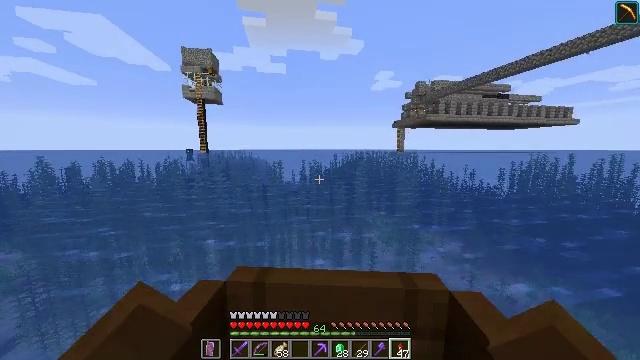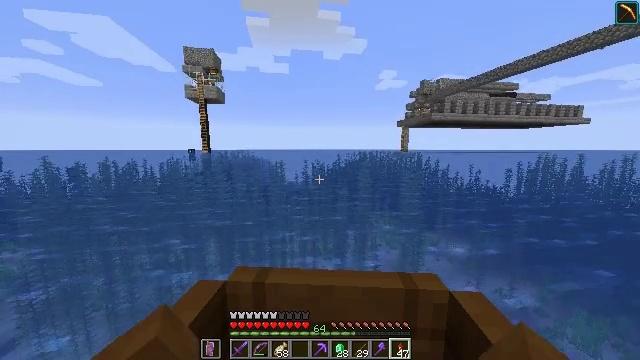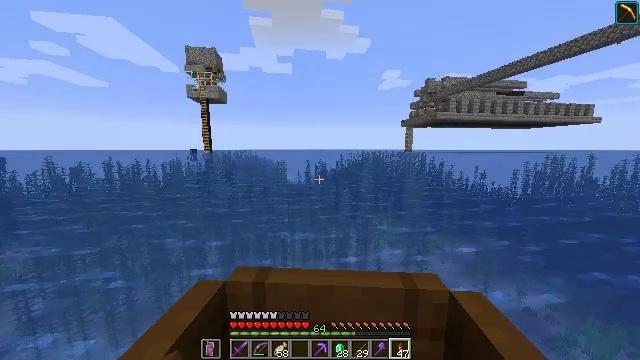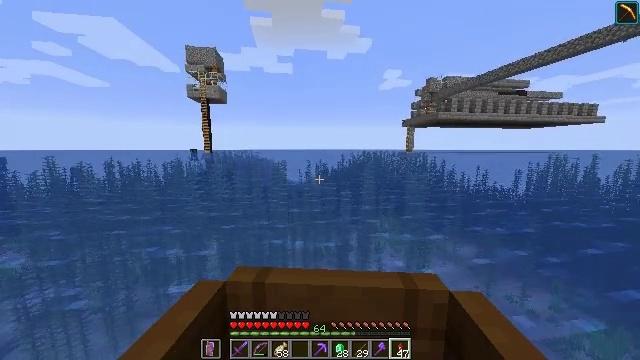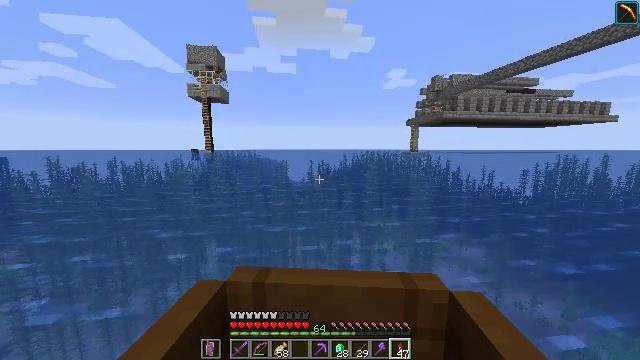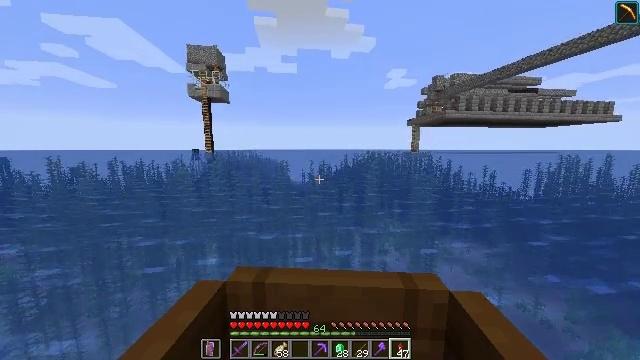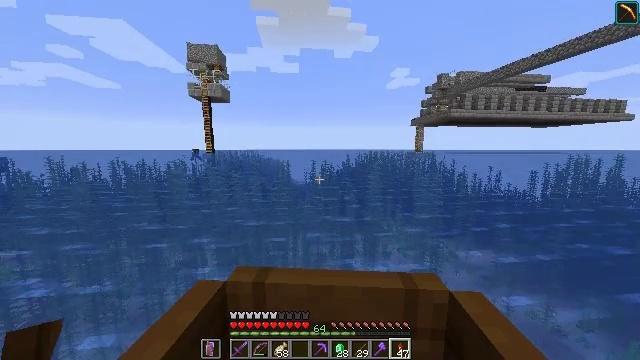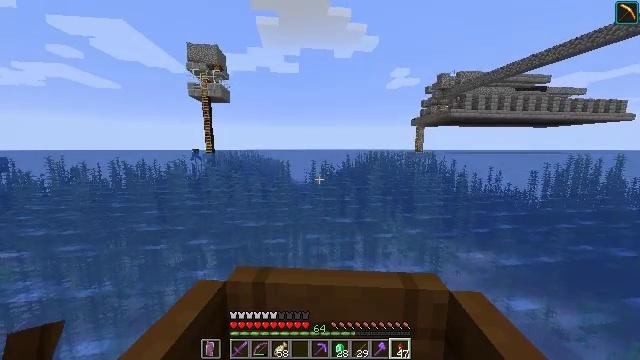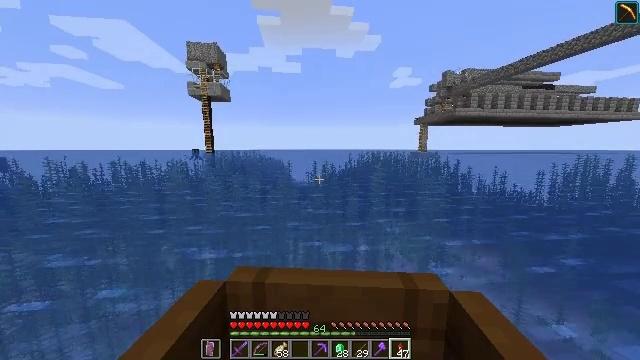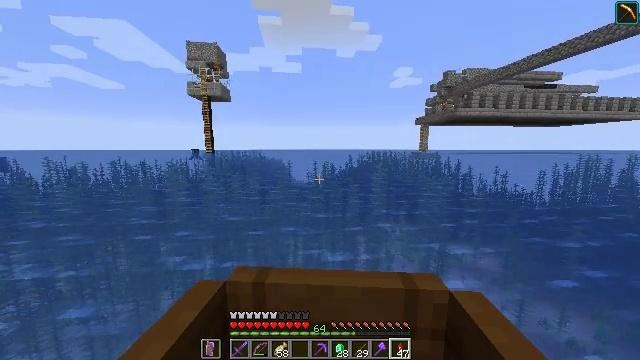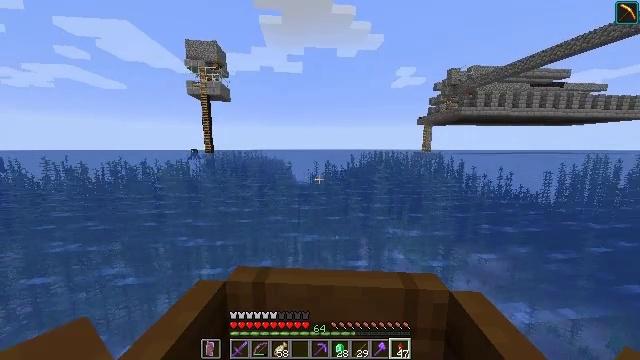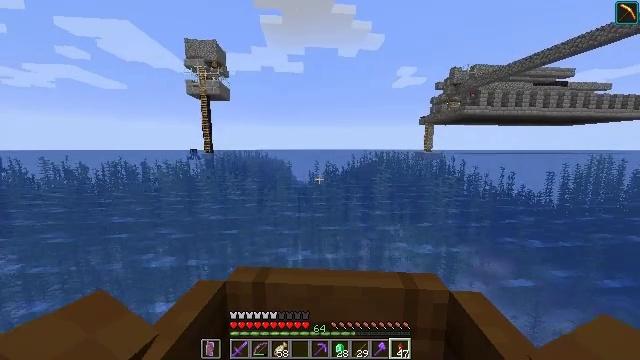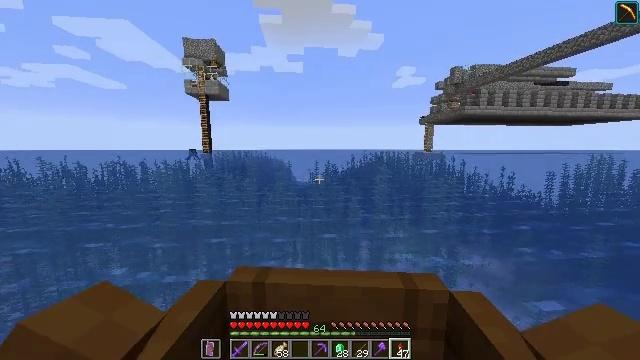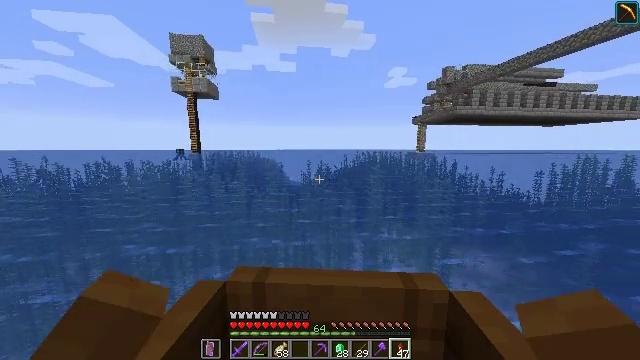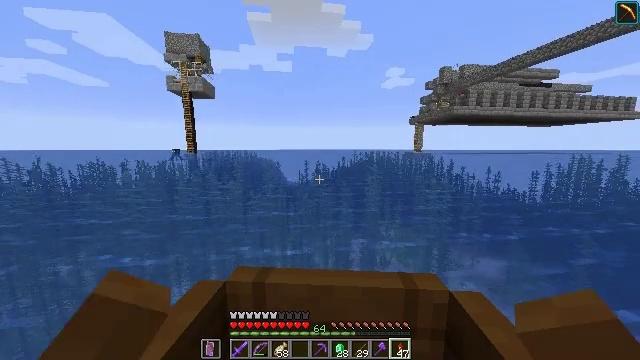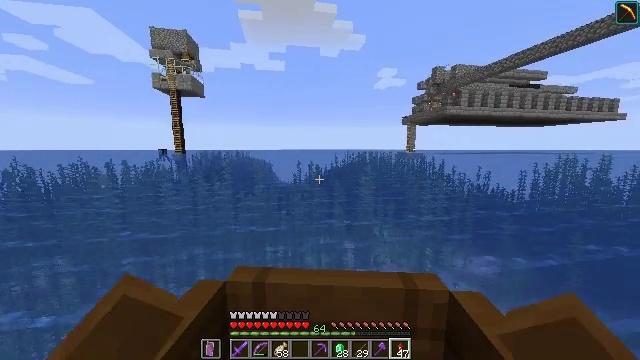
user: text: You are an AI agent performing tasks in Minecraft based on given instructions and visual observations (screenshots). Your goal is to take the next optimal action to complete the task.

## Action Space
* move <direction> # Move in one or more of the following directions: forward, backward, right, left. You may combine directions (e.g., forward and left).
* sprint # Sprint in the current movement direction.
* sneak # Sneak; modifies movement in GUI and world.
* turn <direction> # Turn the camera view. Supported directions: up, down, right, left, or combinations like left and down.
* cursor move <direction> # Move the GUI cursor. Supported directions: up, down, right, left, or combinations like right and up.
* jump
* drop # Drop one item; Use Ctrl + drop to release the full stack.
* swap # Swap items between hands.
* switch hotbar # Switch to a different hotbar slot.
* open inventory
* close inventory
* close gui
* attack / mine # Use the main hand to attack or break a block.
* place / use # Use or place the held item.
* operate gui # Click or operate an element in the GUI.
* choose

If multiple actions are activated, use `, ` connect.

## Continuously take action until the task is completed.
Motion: motion action
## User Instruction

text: Recycle the blast furnace by breaking it.
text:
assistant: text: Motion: move forward, sprint
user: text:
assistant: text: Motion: move forward, sprint
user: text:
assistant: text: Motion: move forward, sprint
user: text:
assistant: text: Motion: move forward, sprint
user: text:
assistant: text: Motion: move forward, sprint
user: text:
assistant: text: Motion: move forward, sprint
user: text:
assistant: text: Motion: move forward, sprint
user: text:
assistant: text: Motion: move forward, sprint
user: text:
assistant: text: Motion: move forward, sprint
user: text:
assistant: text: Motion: move forward, sprint
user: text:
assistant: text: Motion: move forward and move right, sprint
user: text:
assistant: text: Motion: move forward and move right, sprint
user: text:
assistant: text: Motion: move forward, sprint
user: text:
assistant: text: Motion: move forward, sprint
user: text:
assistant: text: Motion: move forward, sprint
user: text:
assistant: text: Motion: move forward, sprint
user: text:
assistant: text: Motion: move forward, sprint
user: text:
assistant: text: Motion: move forward, sprint
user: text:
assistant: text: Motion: move forward, sprint
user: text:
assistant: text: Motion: move forward, sprint
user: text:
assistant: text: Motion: move forward, sprint
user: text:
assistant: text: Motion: move forward, sprint
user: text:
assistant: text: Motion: move forward, sprint
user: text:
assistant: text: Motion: move forward, sprint
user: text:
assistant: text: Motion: move forward, sprint
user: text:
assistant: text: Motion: move forward, sprint
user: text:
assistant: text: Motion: move forward, sprint
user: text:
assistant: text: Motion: move forward, sprint
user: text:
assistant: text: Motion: move forward, sprint
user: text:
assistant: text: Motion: move forward, sprint